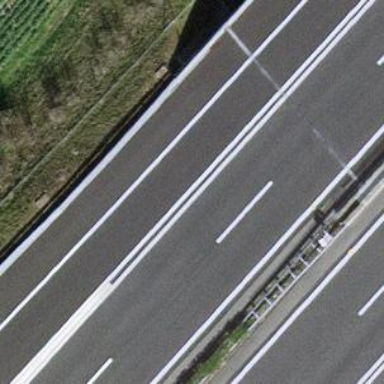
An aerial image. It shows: View of motorway.